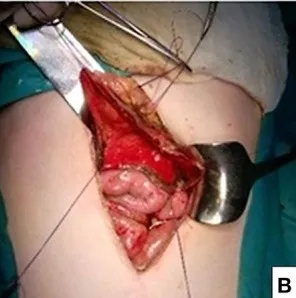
(A,B) Intraoperative findings of partial gastric necrosis and perforation (before and after debridement of necrotic tissue).
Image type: medical_photograph (other_medical_photograph)